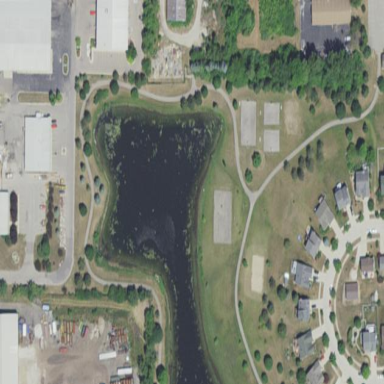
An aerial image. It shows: Lovely park for leisure and relaxation.